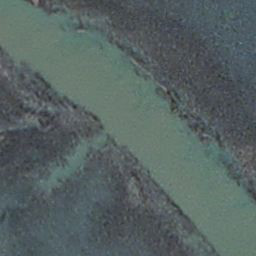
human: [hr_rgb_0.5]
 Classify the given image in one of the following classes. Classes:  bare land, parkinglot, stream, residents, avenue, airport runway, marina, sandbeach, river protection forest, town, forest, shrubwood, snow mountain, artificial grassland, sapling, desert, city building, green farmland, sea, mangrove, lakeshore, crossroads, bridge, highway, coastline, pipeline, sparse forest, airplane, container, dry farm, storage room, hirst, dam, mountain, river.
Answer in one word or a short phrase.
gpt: stream